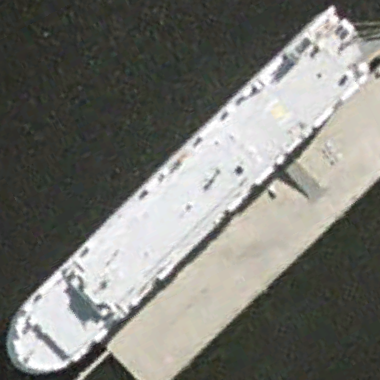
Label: civil